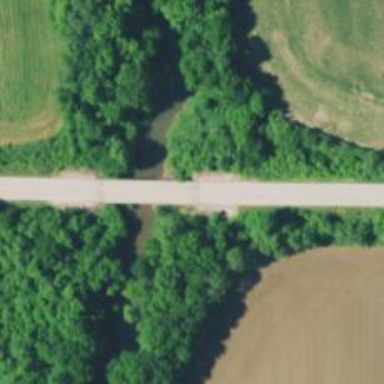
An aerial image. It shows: Tertiary road passing over bridge.